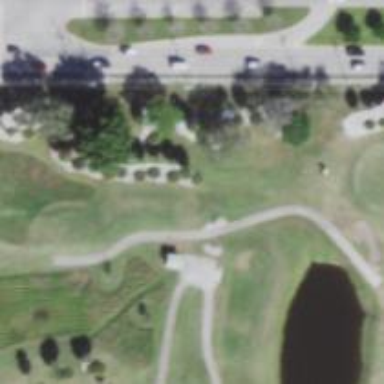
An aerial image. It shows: Golf tee.